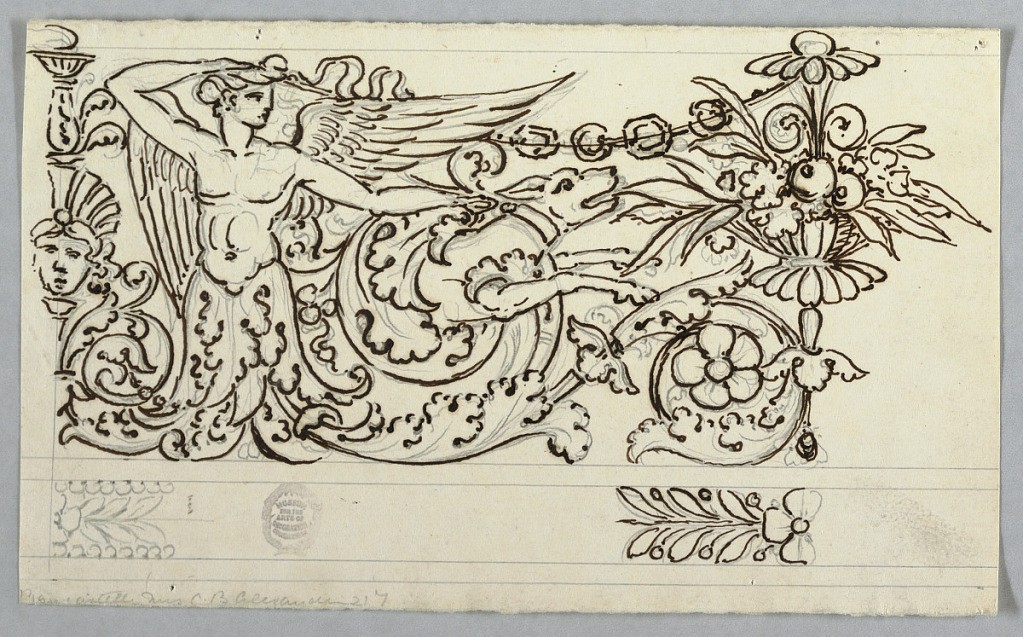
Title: Project for the Decoration of a Frieze
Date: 1815–1823
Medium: Graphite, pen and ink on paper
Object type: Drawing
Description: One motif unit is shown. A half-figure of a winged genius with acanthus rinceaux, form framed by candelabra. A raised hand holds the ribbon of a festoon.